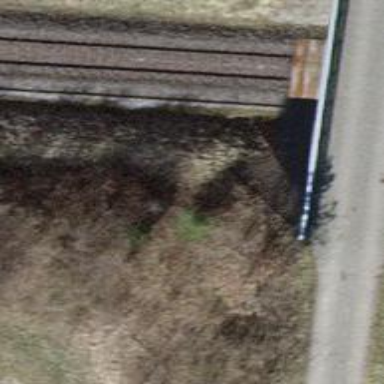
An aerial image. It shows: Hedge barrier.